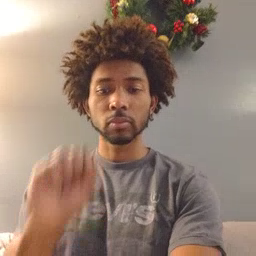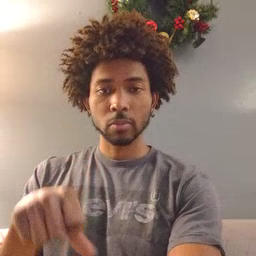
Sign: can